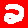
Digit: 2